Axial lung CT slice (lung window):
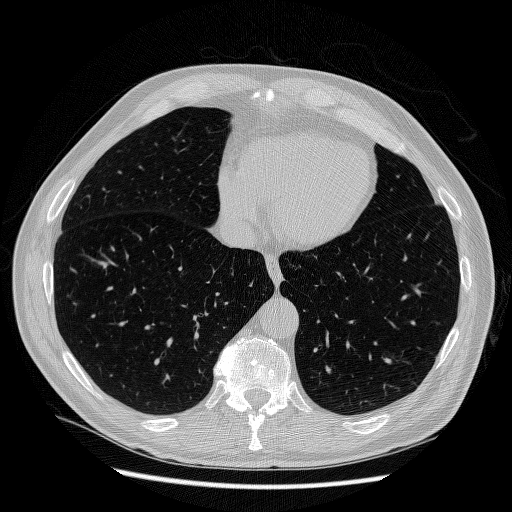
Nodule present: no